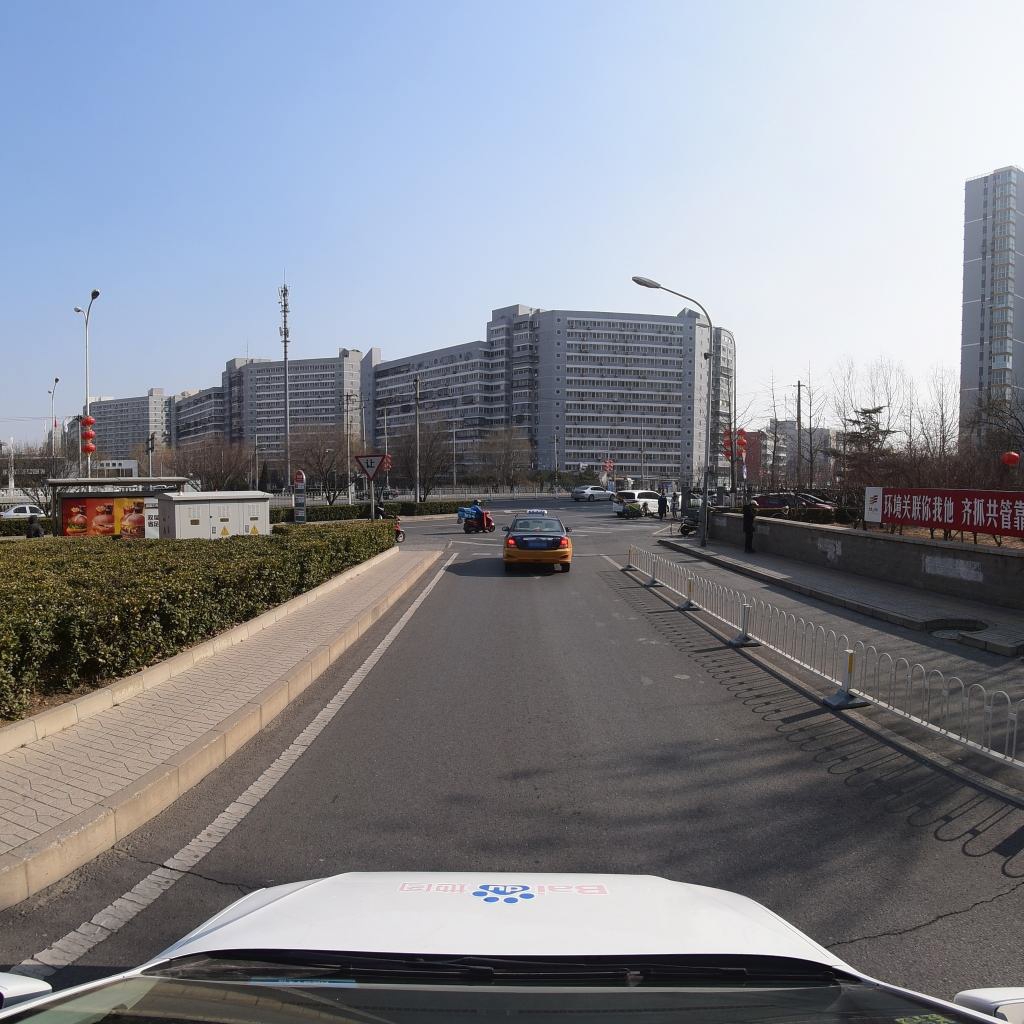
Region: Fengtai
Road damage annotations: manhole cover, transverse crack, transverse crack